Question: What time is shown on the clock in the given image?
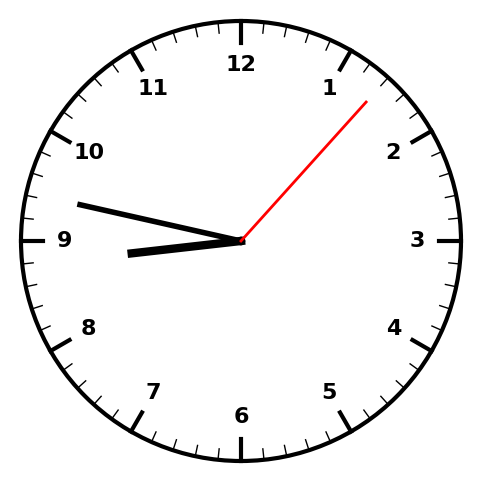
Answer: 08:47:07